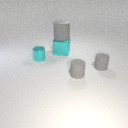
small gray rubber cylinder in front of large cyan metal cube